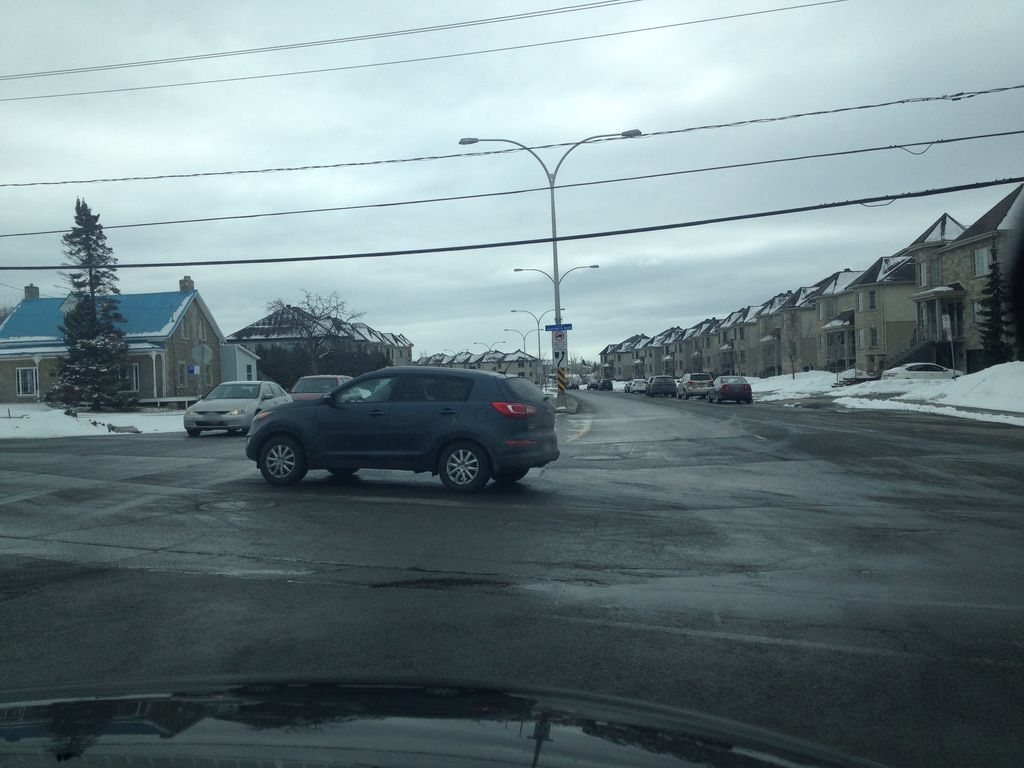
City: montreal